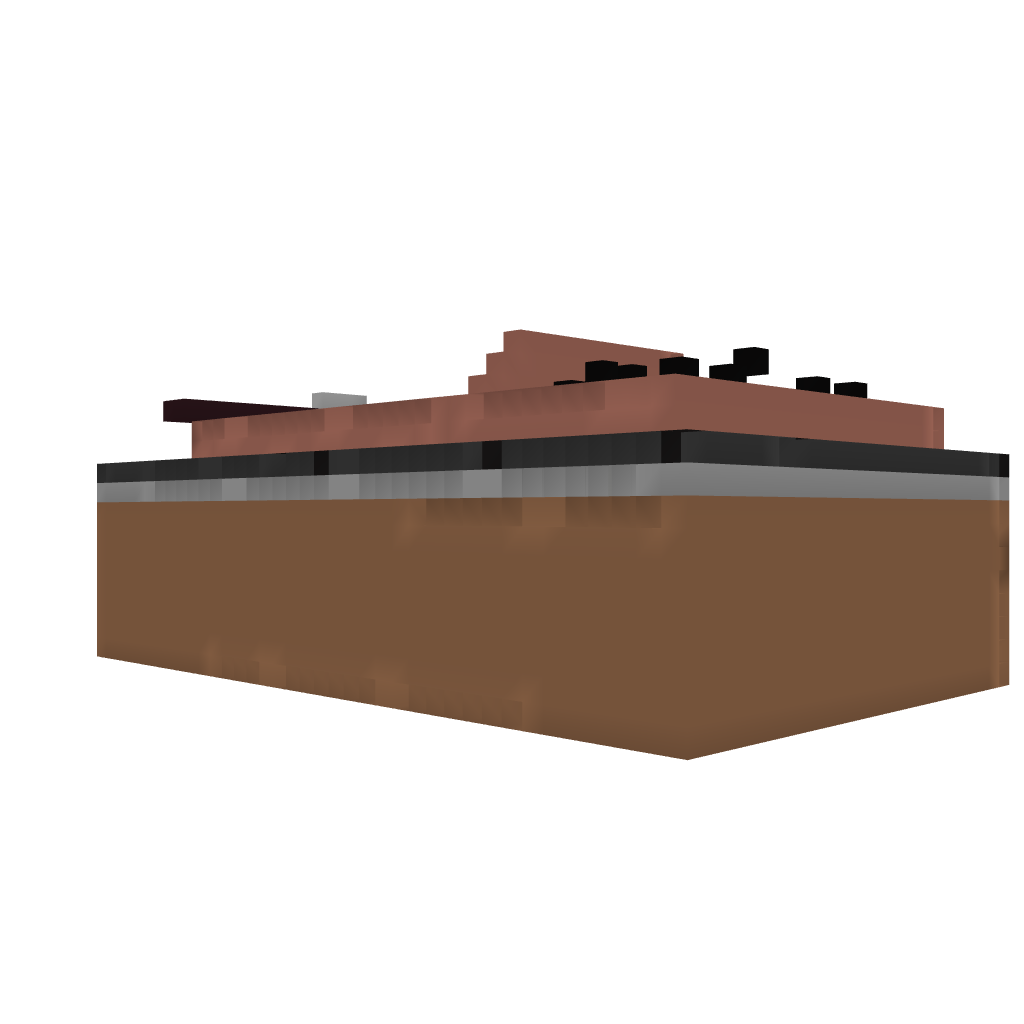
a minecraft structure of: Southern Shrine